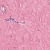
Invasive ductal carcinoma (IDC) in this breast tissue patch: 0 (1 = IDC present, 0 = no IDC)